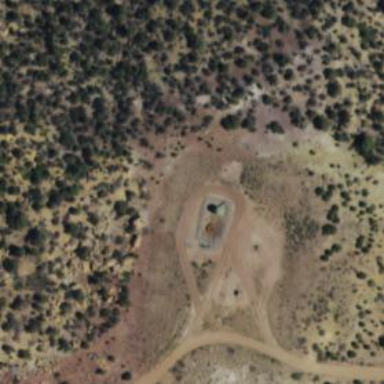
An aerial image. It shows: Storage tank with man-made structure.